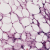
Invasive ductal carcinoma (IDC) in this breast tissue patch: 0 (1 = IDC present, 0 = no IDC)